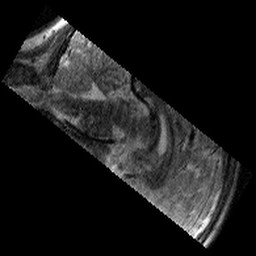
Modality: T2w
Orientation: sagittal
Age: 10
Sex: male
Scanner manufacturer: siemens
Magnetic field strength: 3 T
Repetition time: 9.23 s
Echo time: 0.067 s